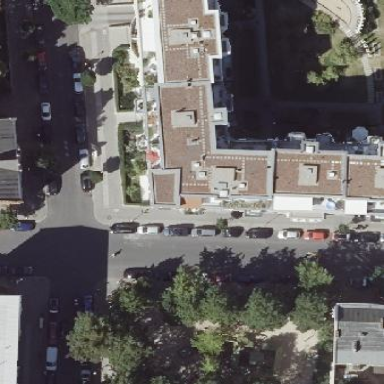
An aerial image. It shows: Part of building is shown in the image.